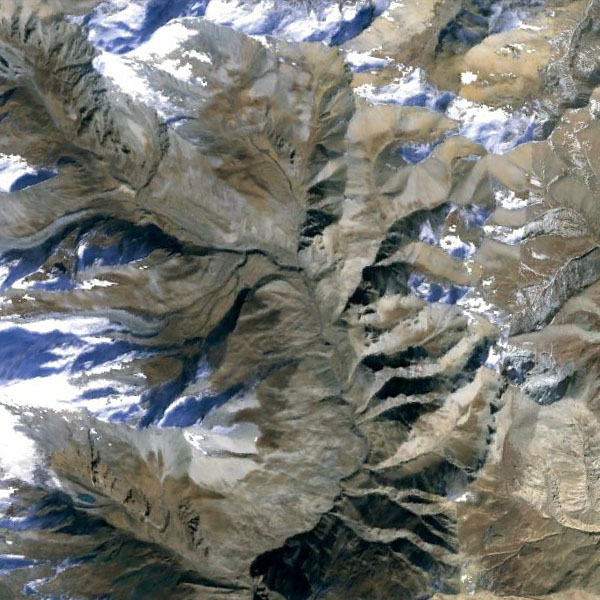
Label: Mountain